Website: bh-photo
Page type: address-validator
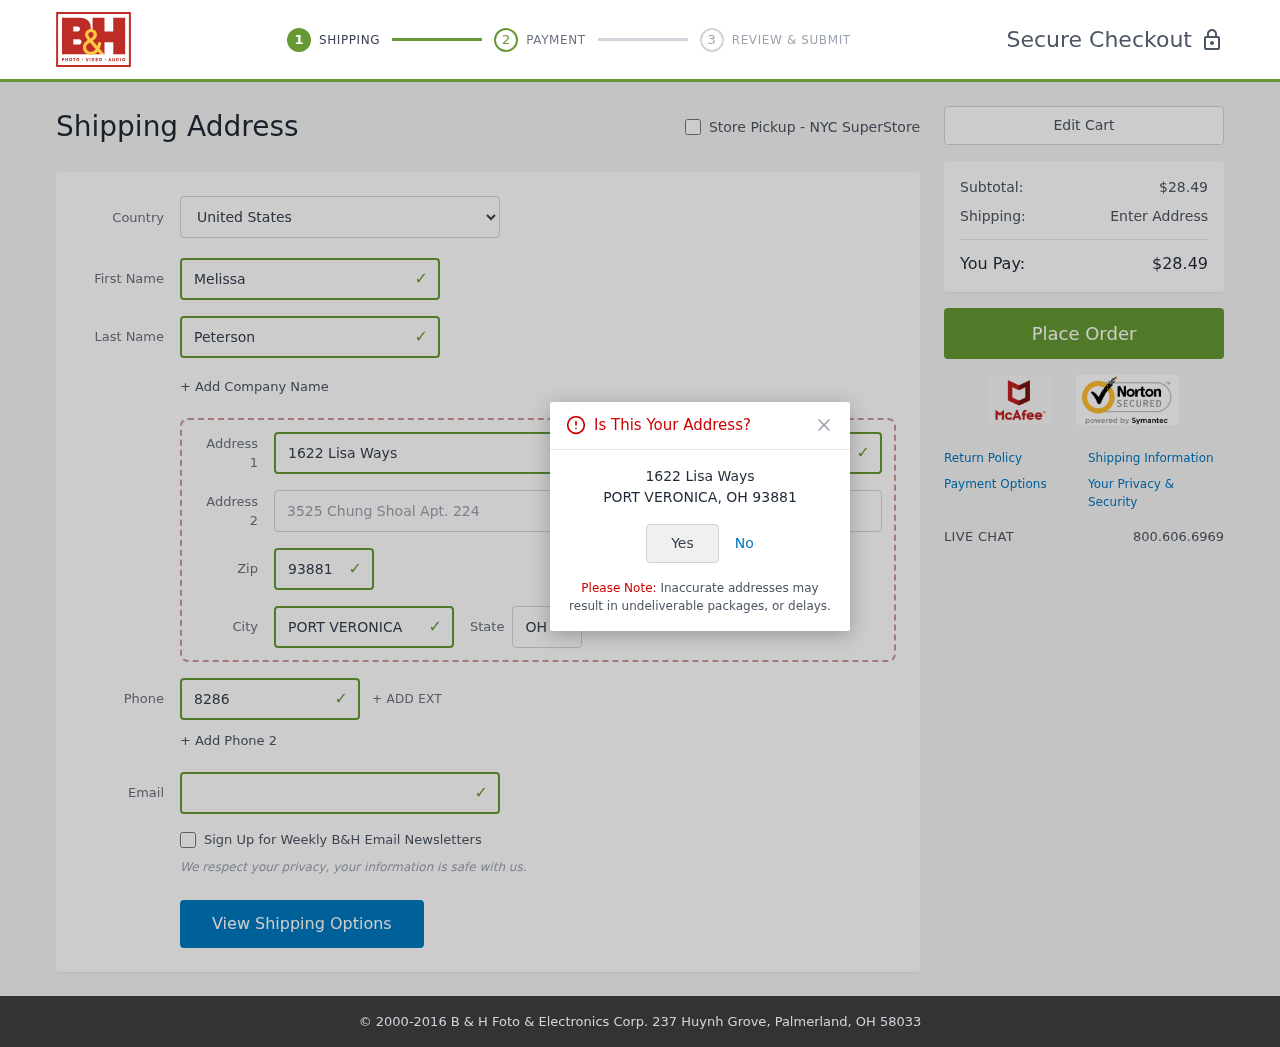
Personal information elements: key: PII_CITY
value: Port Veronica
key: PII_COUNTRY
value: United States
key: PII_EMAIL
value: mpeterson@gmail.com
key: PII_FIRSTNAME
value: Melissa
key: PII_LASTNAME
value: Peterson
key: PII_PHONE
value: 8286603207
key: PII_POSTCODE
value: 93881
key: PII_STATE_ABBR
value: OH
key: PII_STREET
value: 1622 Lisa Ways
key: PII_STREET2
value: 3525 Chung Shoal Apt. 224
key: PII_CITY_CONFIRM
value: PORT VERONICA
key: PII_POSTCODE_FULL
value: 93881
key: PII_POSTCODE_NUMERIC
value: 93881
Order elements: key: ORDER_SUBTOTAL
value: $28.49
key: ORDER_TOTAL
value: $28.49